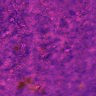
Metastatic tissue present: no